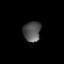
Tissue: prostate
Cell type: T cells
Senescence score: 0.3553
Nuclear area (px): 347
Mean DAPI intensity: 83.712